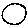
Label: circle